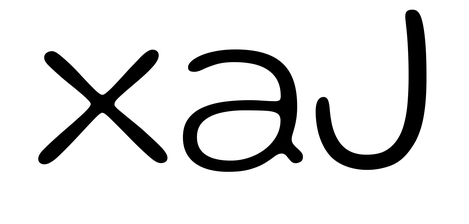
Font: Gluten_ExtraLight